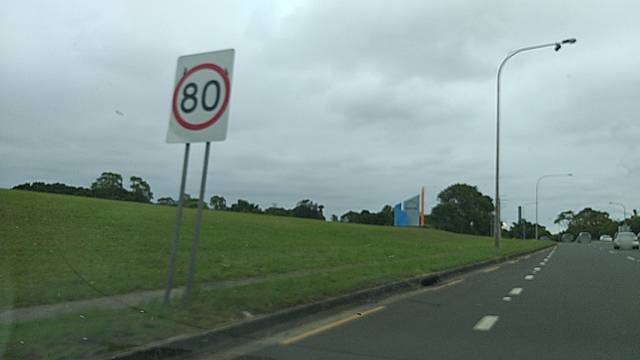
Region: Australia
Coordinates: -34.477, 150.887